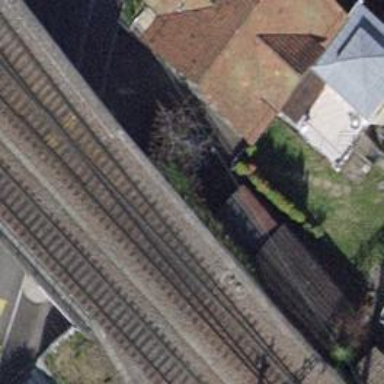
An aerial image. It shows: Single-track electrified railway siding with contact line for service.